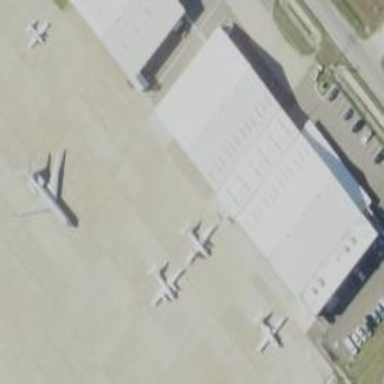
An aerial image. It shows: Hangar building located at airport.